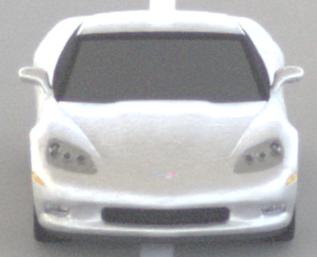
Make: Chevrolet
Model: Corvette Coupé
Detailed model: Corvette (C6) Coupé
Model produced from: 2005/02
Model produced until: 2008/03
Doors: 3
Color: white
Road condition: dry road
Daytime: morning or afternoon
Contrast: low contrast